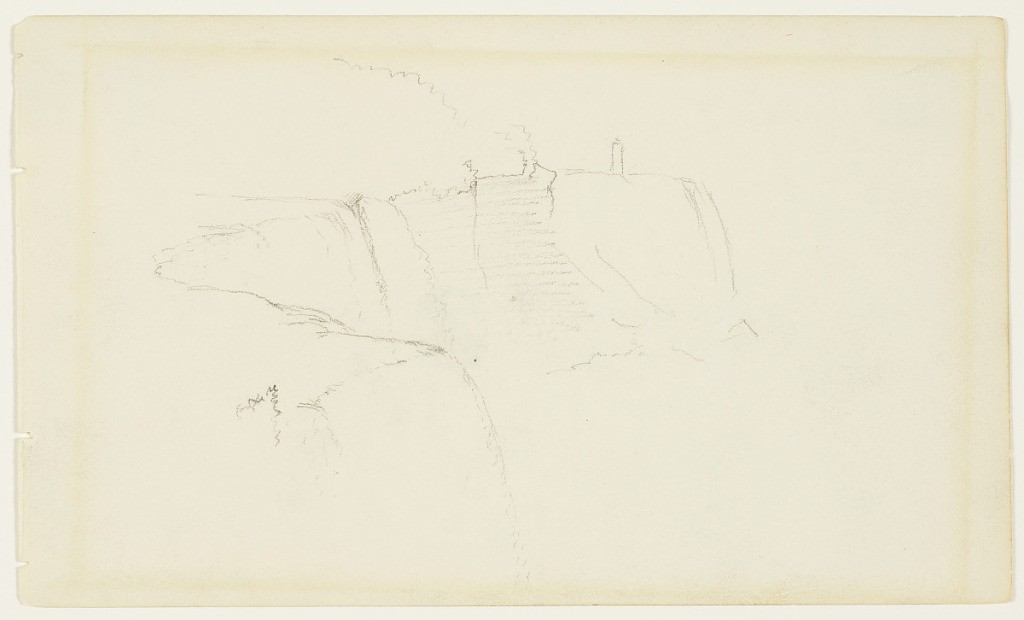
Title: The American Falls, Niagara River, New York
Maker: Frederic Edwin Church, American, 1826–1900
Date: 1856 or 1858
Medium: Graphite on white wove paper
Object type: Drawing
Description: Landscape sketch looking southwest down the American Falls of the Niagara River, from a vantage known as Prospect Point. The zig-zagging edge of the falls curves from the foreground to the middle distance at left as sheets of water cascade over it. At center, Goat Island and its wooded contour are visible, while beyond it at right, the Terrapin Tower and a portion of Horseshoe Falls are included.